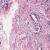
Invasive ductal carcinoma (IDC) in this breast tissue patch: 1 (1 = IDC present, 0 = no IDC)